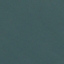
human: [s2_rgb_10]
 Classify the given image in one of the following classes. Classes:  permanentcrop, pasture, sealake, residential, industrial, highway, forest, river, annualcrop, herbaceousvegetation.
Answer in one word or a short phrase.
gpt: SeaLake